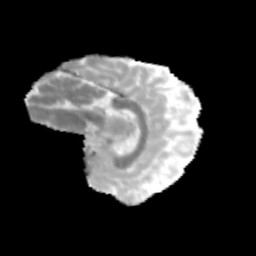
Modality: MD
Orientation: sagittal
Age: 12
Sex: female
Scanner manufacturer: siemens
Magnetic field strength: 3 T
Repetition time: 3.8 s
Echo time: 0.07 s